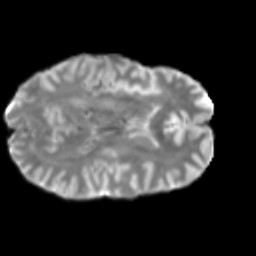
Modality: T2w
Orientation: axial
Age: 46
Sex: male
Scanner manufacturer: siemens
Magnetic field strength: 3 T
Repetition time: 5 s
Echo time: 0.092 s